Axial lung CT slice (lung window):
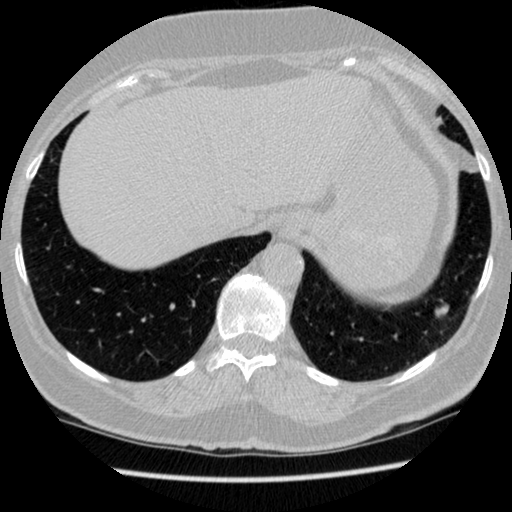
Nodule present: yes
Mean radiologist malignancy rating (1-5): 3.5